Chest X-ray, AP view. Patient: 65 years old, sex M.
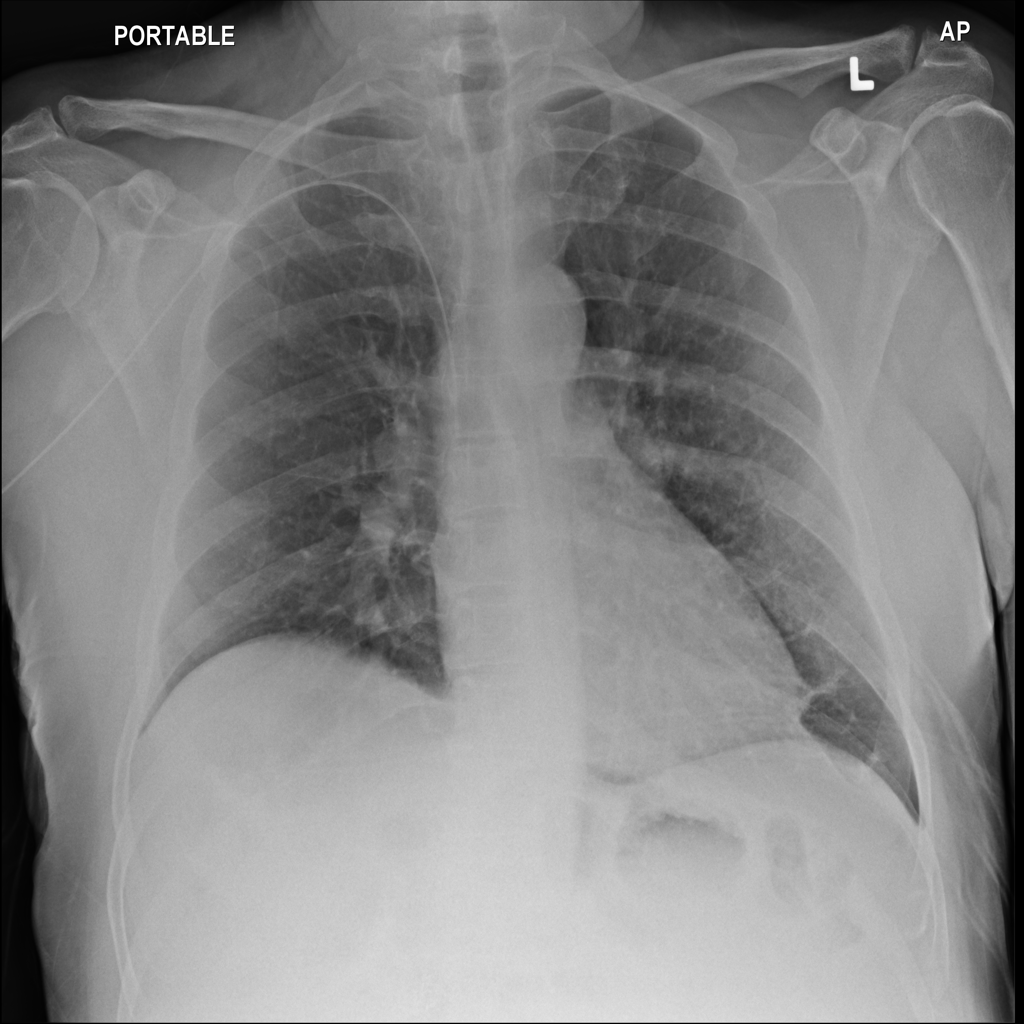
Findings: No Finding